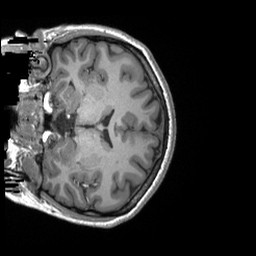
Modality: T1w
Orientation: coronal
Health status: ill
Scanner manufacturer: siemens
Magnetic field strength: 3 T
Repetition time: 2.3 s
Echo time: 0.00243 s